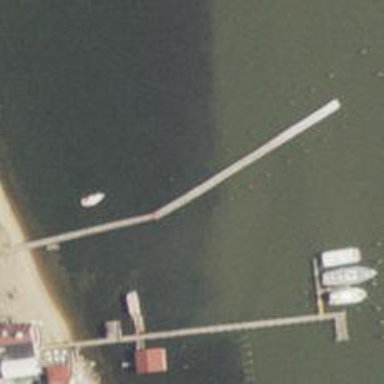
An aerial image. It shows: Pier with mooring facilities.